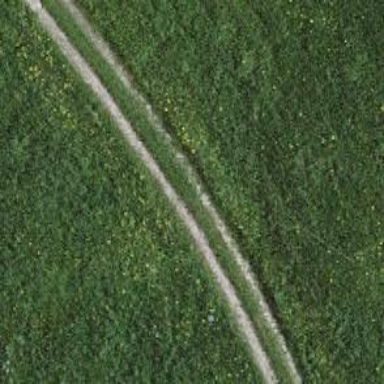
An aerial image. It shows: Unpaved track with grade 4 quality.